Question: We have developed a Droid Tablet GPS App which utilizes Google Maps. One of our users reports that sometimes the maps show partially blurry:

They are using a wireless connection. And this is an application used in a vehicle (i.e. so the maps update and pan as user moves around).
Does this happen because Google first renders low resolution images and then updates them with high res images? And in this case the connection could have been lost before the high resolution images loaded?
Is there any way to prevent this?
NOTE: please before someone tags this as "Not programming related" listen to me. I am posting here because on the relevant Google Groups the moderator is encouraging people to post to StackOver flow using this tag. (<URL>.
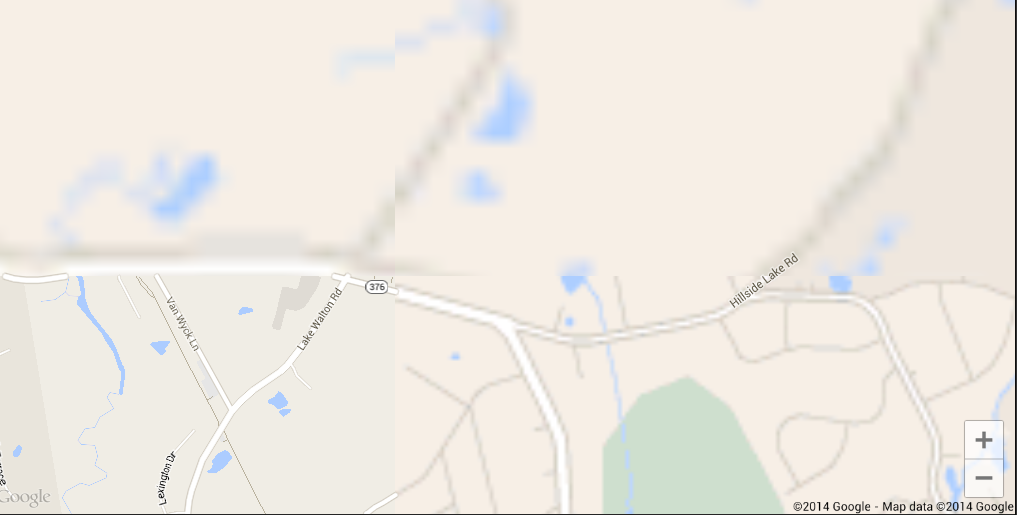
Answer: No, AFAIK there's no way to prevent this on the client side. It's just how Google Maps works.